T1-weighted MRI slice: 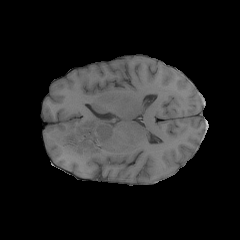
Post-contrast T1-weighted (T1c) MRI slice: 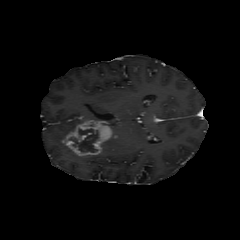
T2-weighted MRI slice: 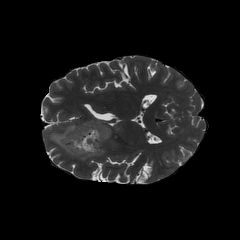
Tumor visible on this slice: yes